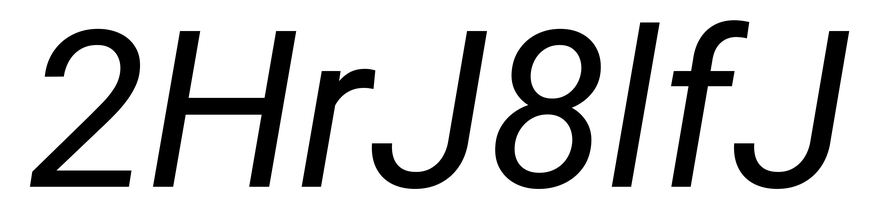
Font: Roboto-Italic_Italic